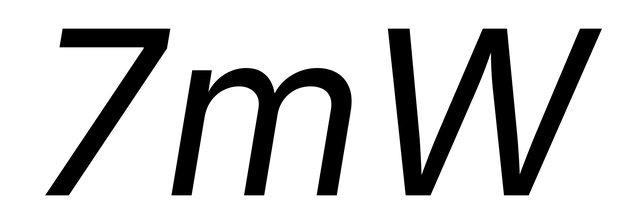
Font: Inter-Italic_Italic